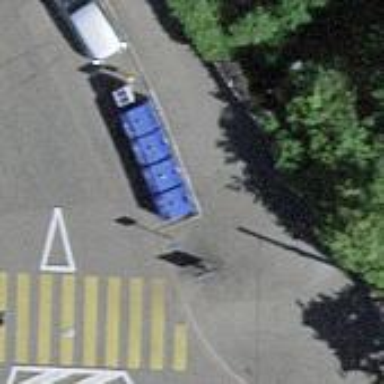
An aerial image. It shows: Recycling container for recycling.